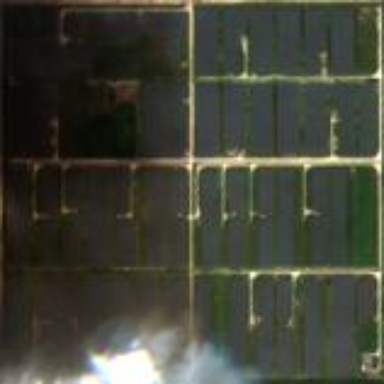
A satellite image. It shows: Solar power plant utilizing photovoltaic technology.